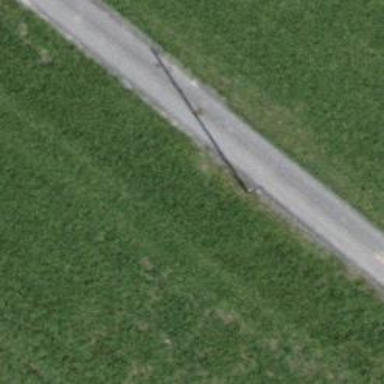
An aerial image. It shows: Minor power line.